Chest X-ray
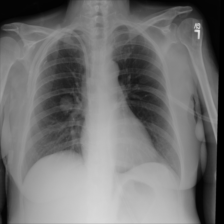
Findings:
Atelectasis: negative
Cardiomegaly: negative
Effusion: negative
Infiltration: negative
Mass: positive
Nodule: negative
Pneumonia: negative
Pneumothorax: negative
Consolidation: negative
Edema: negative
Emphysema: negative
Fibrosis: negative
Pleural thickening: negative
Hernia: negative